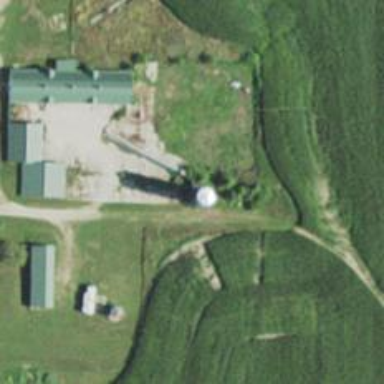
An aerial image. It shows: Silo.